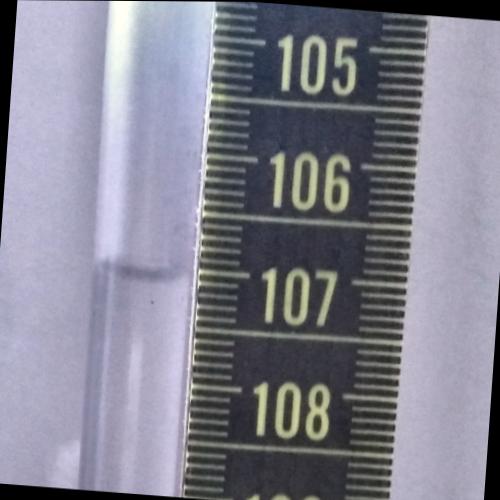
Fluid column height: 107.0 cm